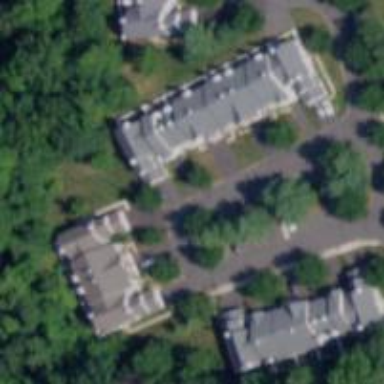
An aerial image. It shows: Residential building.